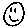
Label: smiley face